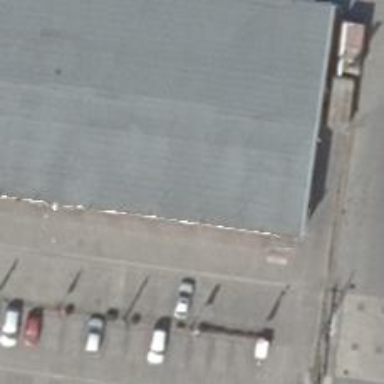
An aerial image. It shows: Car repair shop.